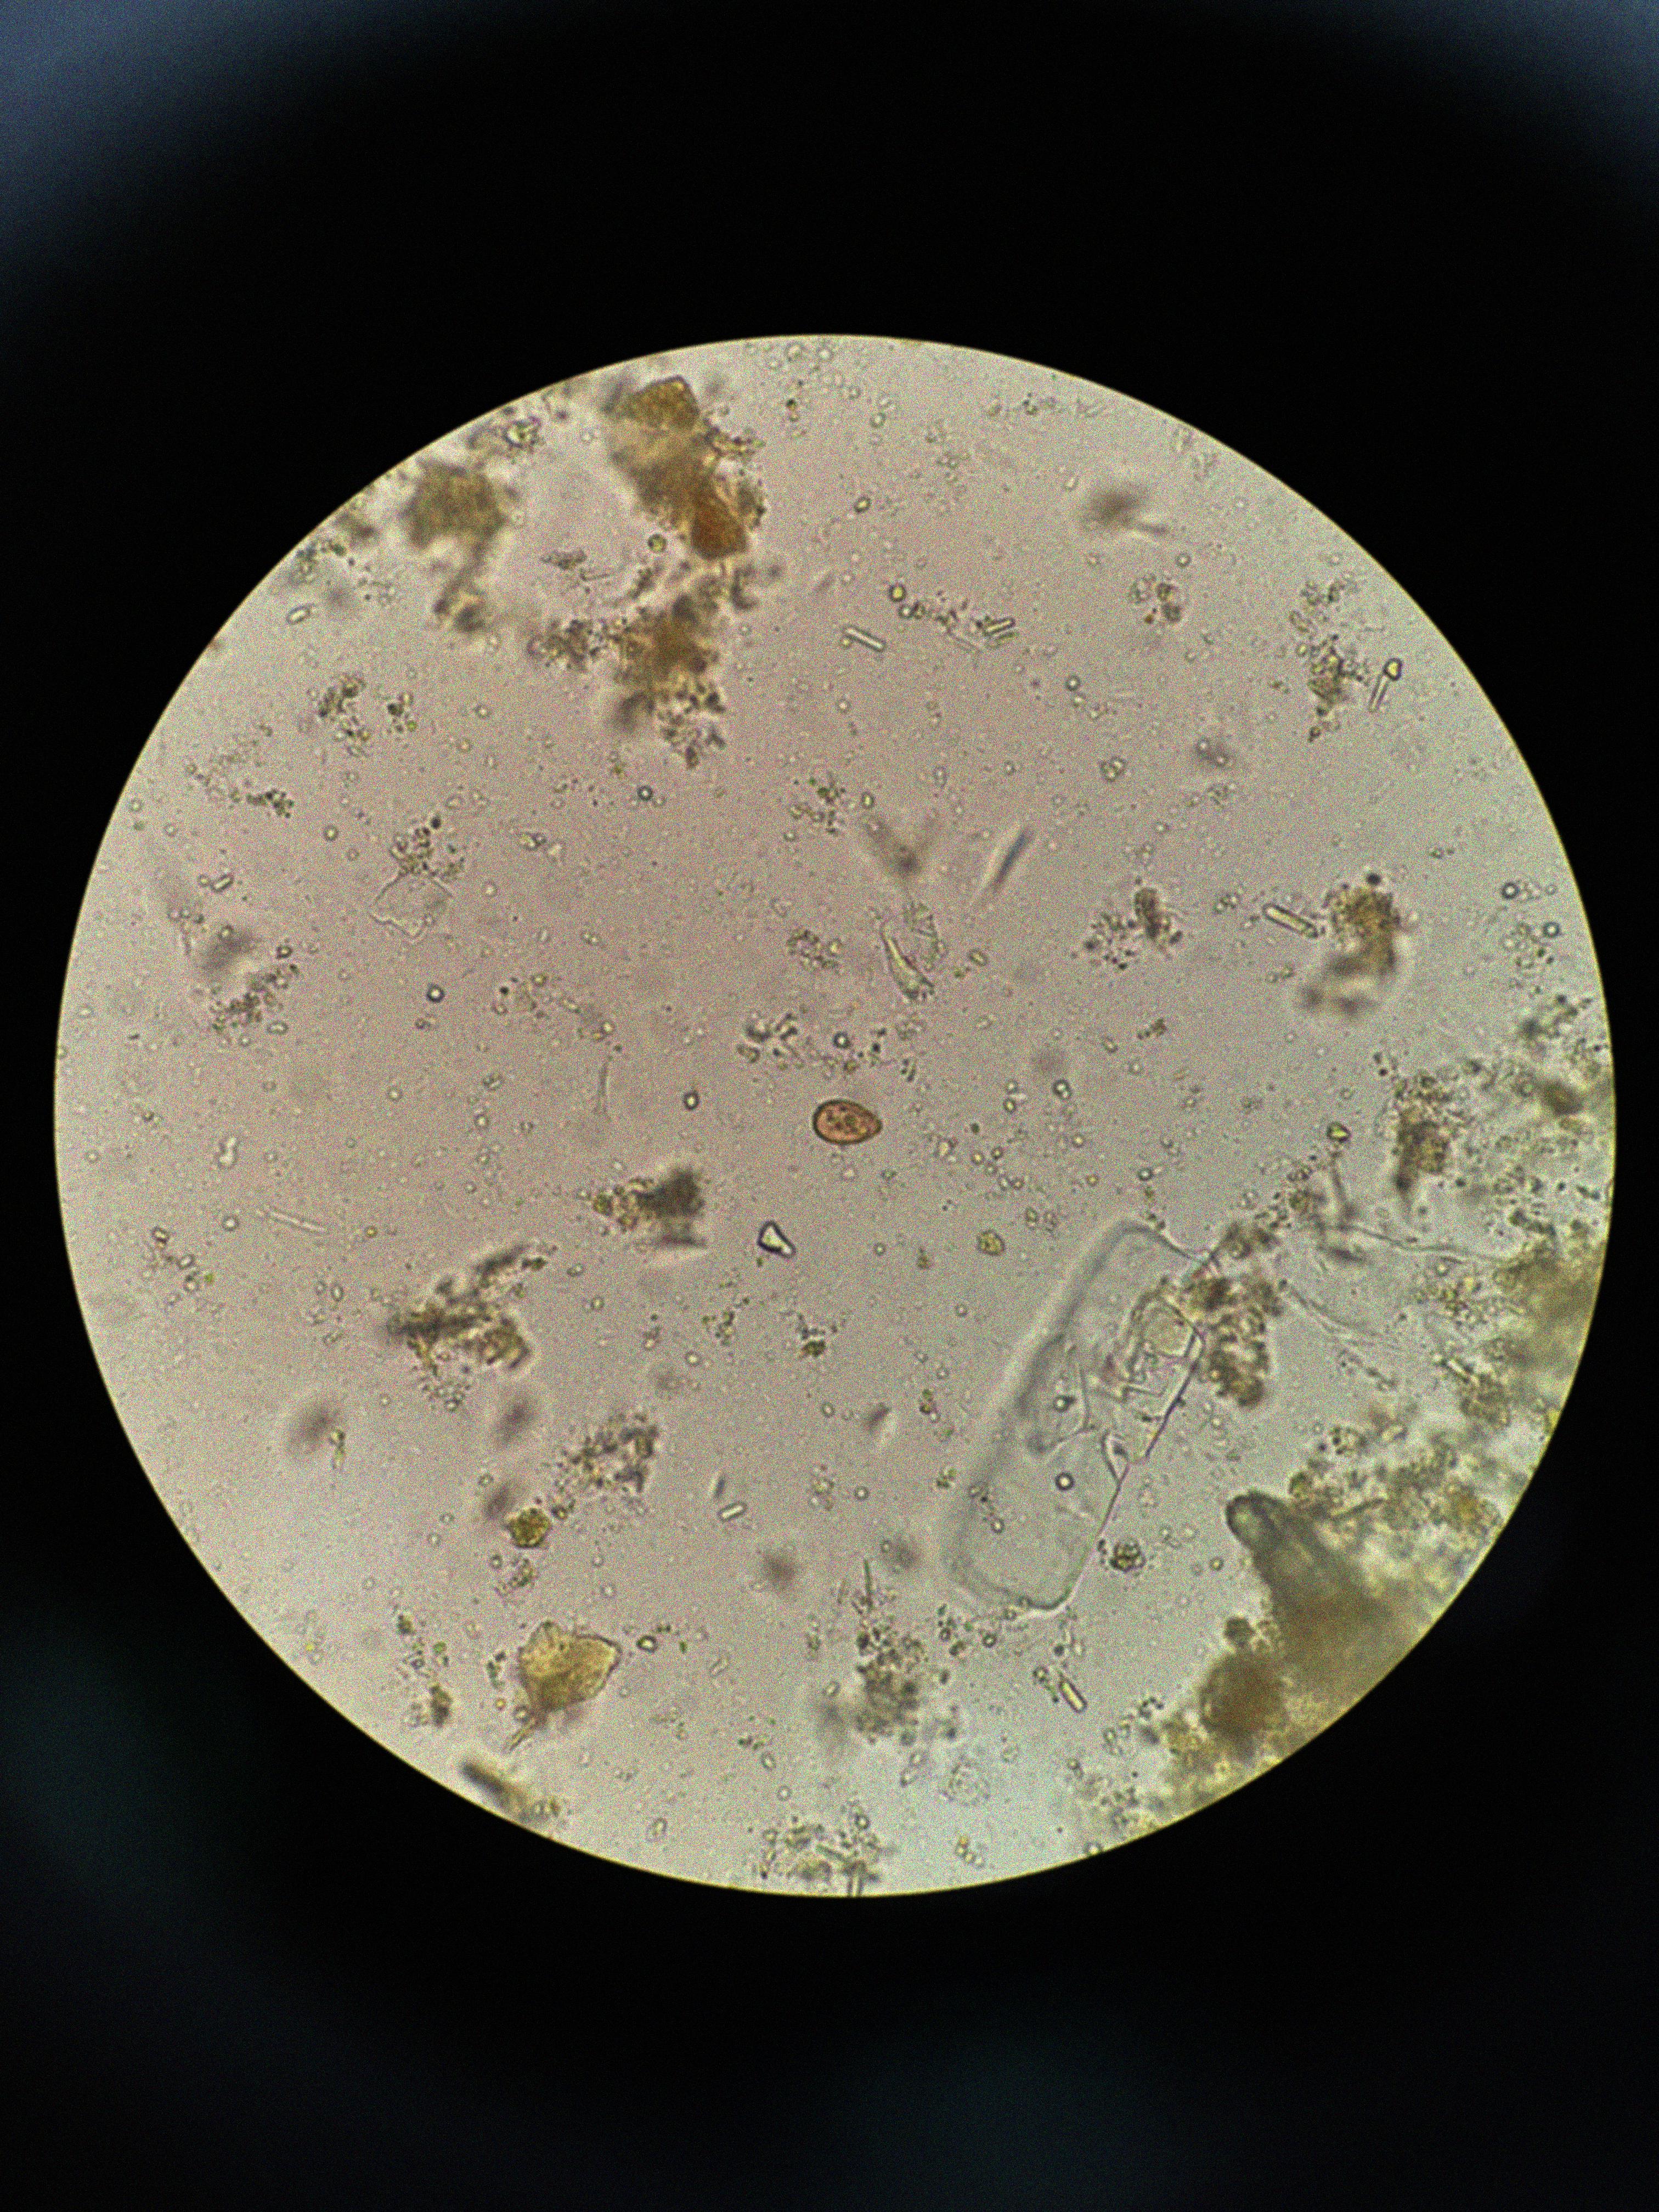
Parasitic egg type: Opisthorchis viverrine